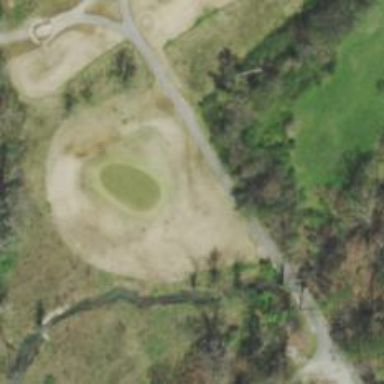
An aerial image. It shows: View of golf hole.